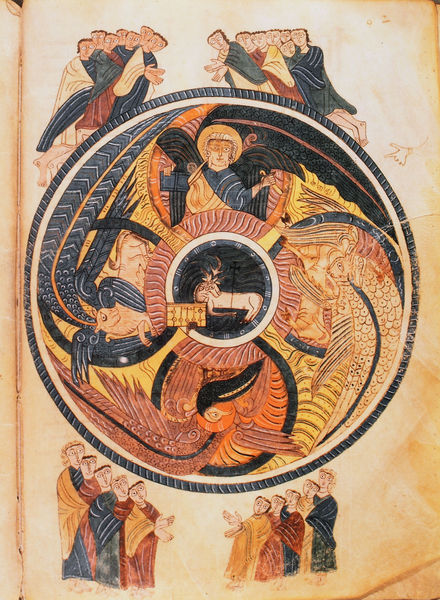
Titel: San Millán Beatus
Institution: Madrid, Real Academia de la Historia
Schlagwörter: adler, flügel, gruppe, mann, menschen, männer, tier, tiere, fünf, hände, kreis, rund, engel, papier, lesen, zeigen, vier, lamm, buch, illustration, fisch, hirsch, schreiben, mönch, mönche, umhänge, heilige, fresko, jünger, anbetung, stier, gläubige, markus, apostel, verkünden, buchmalerei, evangelist, evangelisten, manuskript, r, ugruppe